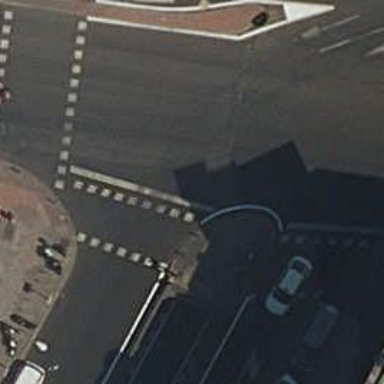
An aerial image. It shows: Road with traffic signals at crossing.